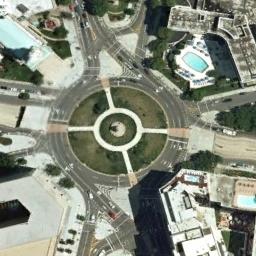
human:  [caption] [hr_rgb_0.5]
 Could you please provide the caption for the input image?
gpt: The roundabout is on the grass next to trees and buildings .

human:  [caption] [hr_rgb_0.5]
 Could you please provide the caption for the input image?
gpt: Several buildings are next to the roundabout .

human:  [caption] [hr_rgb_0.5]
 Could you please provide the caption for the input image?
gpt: There are several vehicles on the road at the crossroads, Some buildings with swimming pools and some trees and some lawns around the roundabout .

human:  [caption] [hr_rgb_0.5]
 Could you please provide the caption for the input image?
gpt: The roundabout is surrounded by some buildings and some cars are driving on the roundabout .

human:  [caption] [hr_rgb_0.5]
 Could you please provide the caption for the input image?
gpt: There are some buildings around the roundabout .